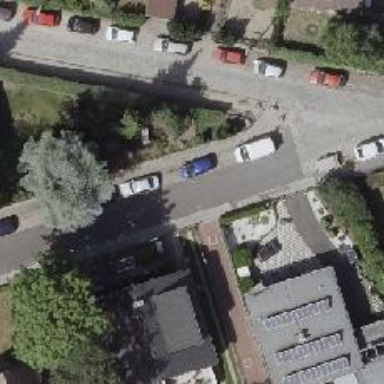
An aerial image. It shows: Residential road with sidewalks on both sides.